Question: Anyone know how to set ROI based on image bellow?
I used Hough Transform to detect the white line and draw the red line into the image.
What I need to do is to set the ROI in the rectangle.
Since Hough Transform unable to get location of each rectangle and the main problem is I cannot defined the location (x,y) manually.
Any solution that able to auto detect the rectangle and set the ROI?
Anyone can give some idea for me or the code can be use?
Please forgive my poor english and thank you.

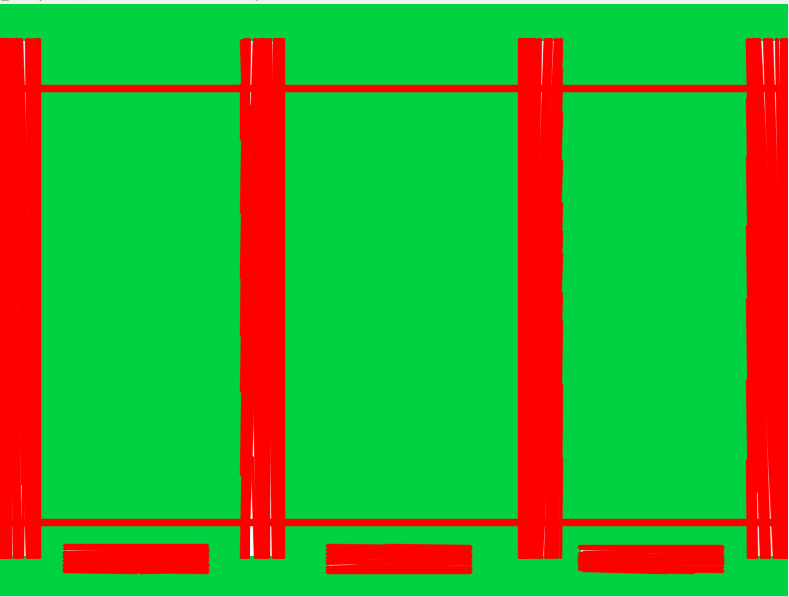
Answer: this <URL> is very good in explaining how to find a rectangle with the hough transform and it has also some c++ code with opencv 2 API.
The approach is to find lines, intersect them, and find the rectangle. In your case you will have more rectangles and so it's a little bit more complicated..
But if you manage to obtain such image.. why don't use just some threshold and find connected regions (aka blob)?